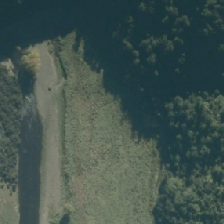
Land cover: high_producing_grassland